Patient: sex M, age 64
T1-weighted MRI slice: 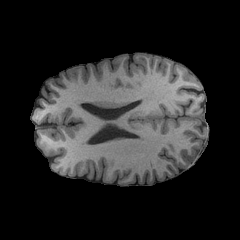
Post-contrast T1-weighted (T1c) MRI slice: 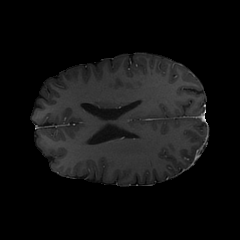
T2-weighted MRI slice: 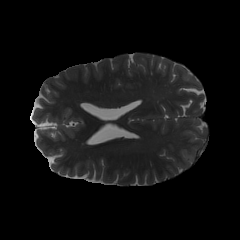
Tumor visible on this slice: no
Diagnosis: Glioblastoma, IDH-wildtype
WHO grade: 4